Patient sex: F
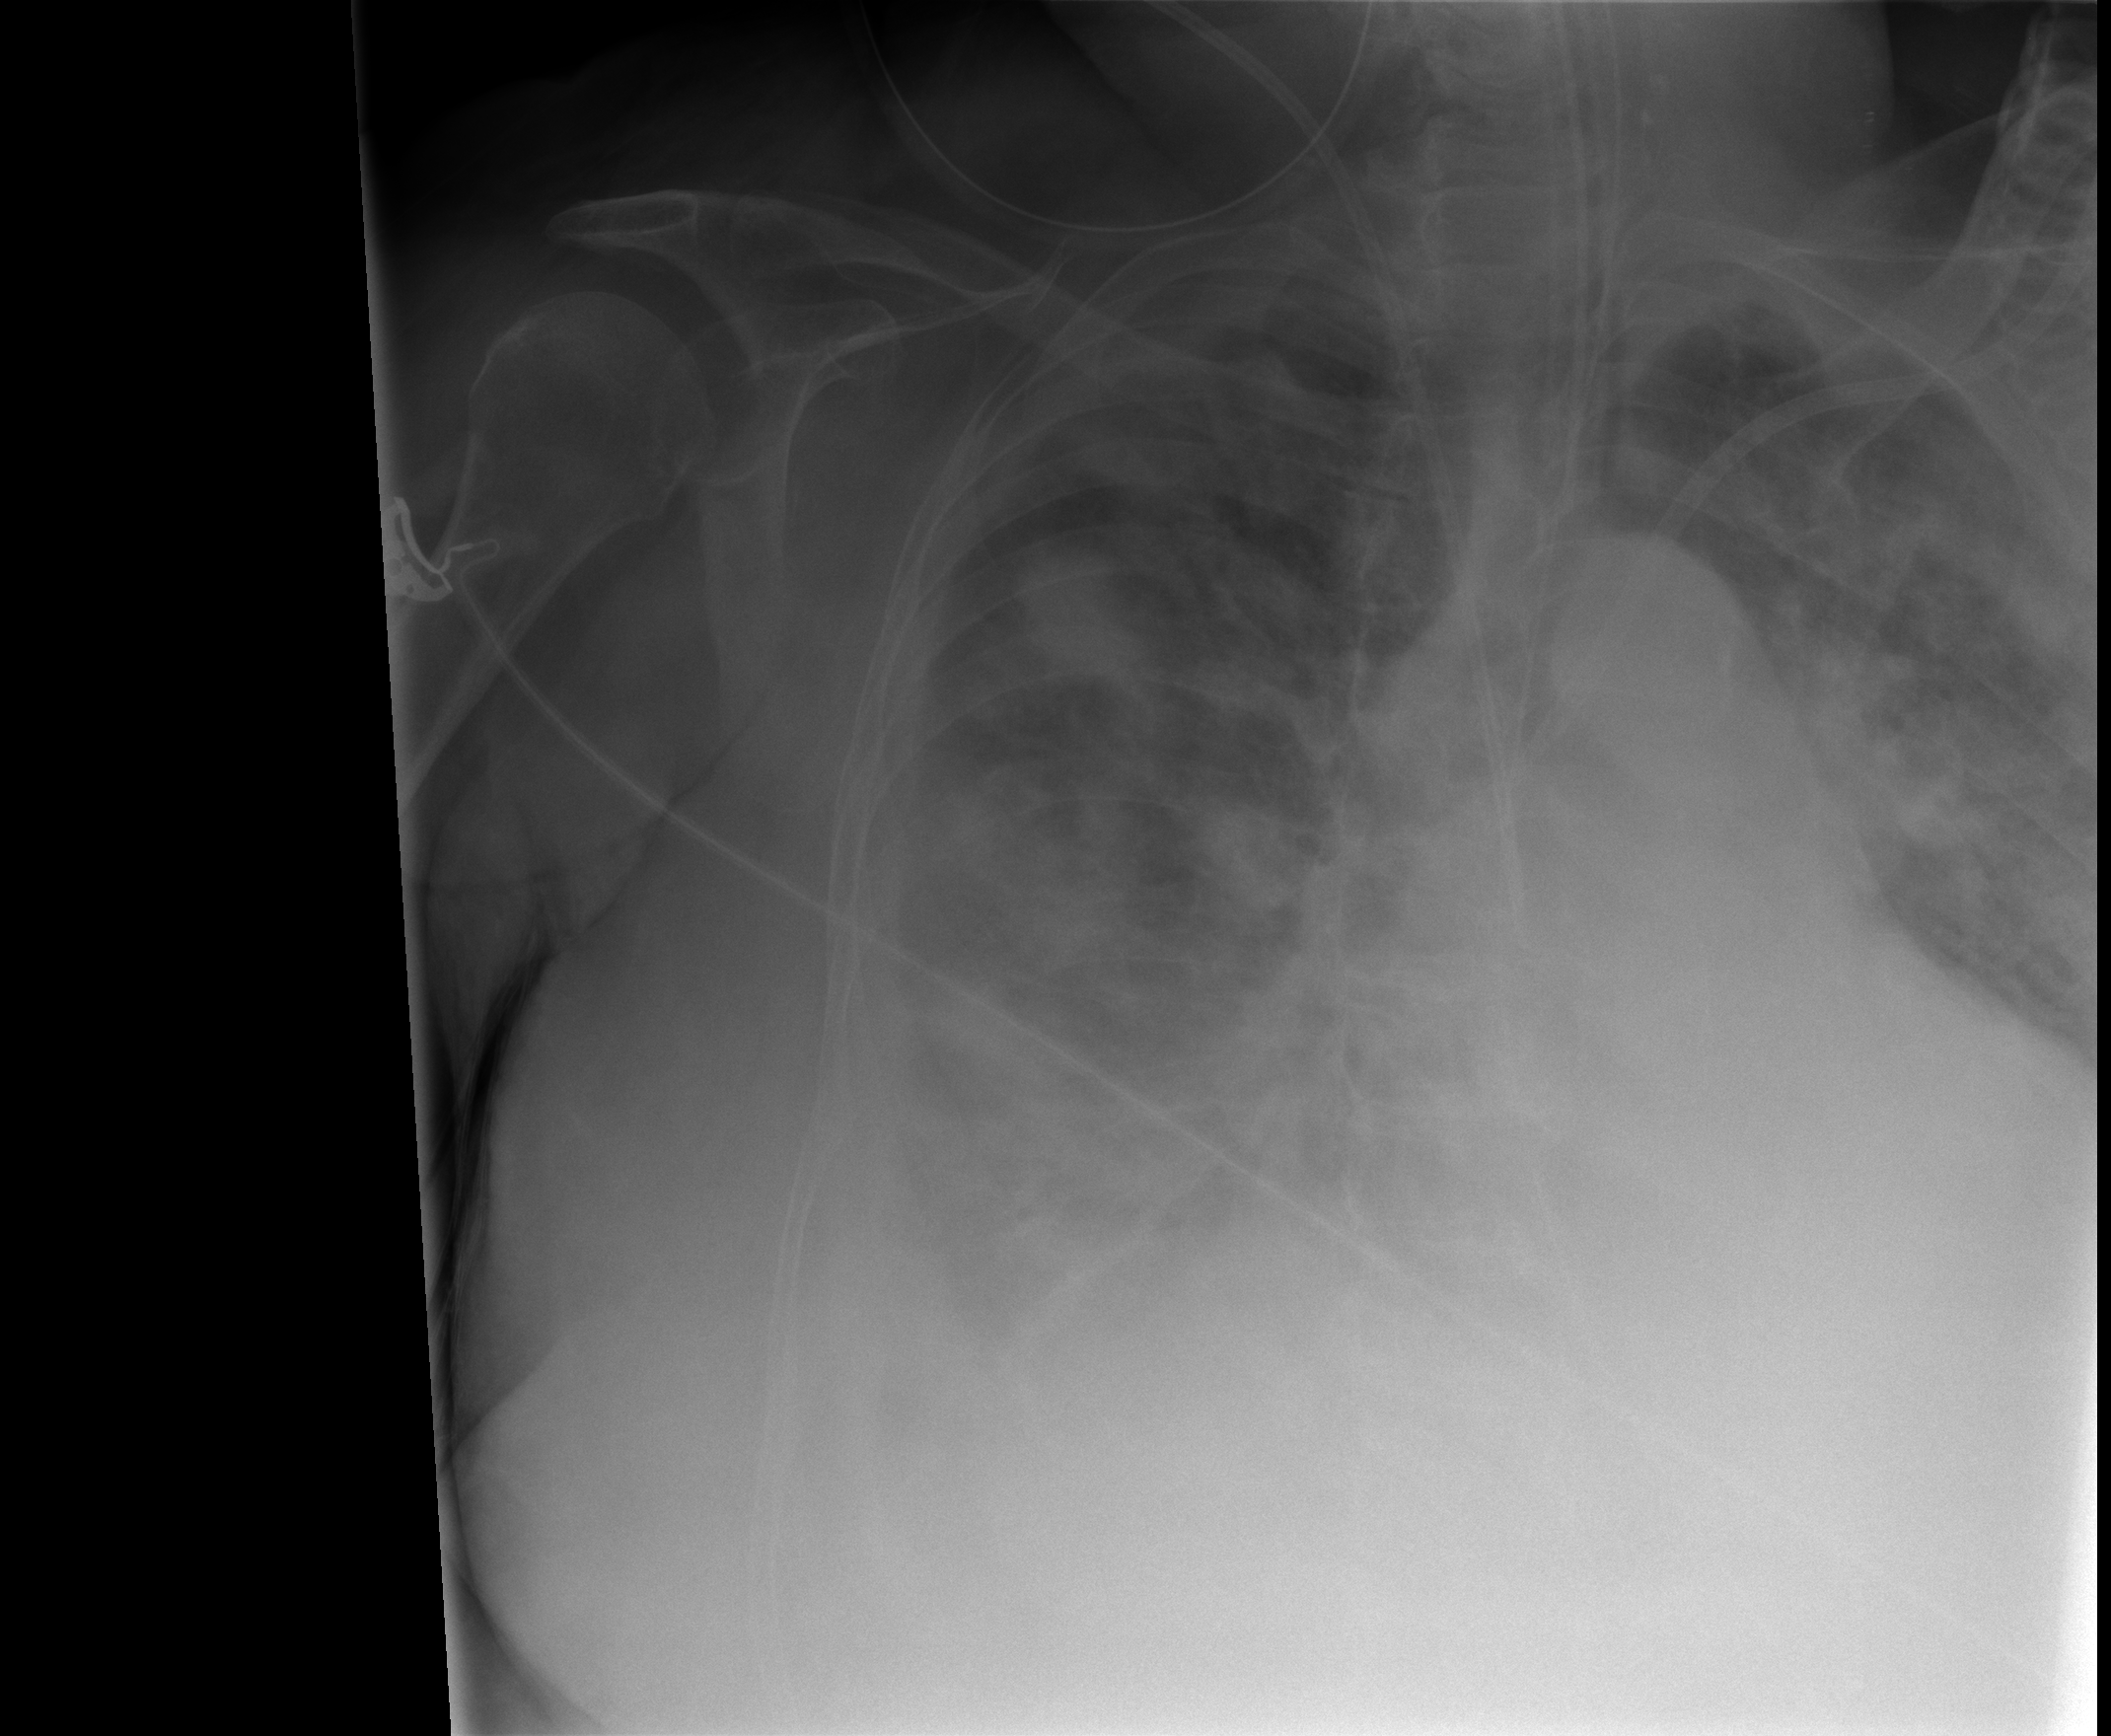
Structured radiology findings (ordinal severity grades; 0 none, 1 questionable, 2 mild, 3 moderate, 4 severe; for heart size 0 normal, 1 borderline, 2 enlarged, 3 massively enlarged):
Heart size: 2
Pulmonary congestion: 3
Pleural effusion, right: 3
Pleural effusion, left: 3
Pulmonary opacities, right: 4
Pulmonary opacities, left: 4
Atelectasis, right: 3
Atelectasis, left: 3